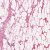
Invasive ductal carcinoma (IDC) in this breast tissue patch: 0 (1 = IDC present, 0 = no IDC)